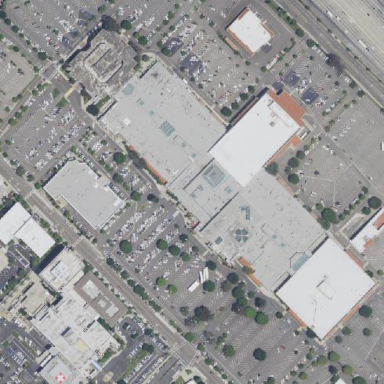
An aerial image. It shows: Retail area.